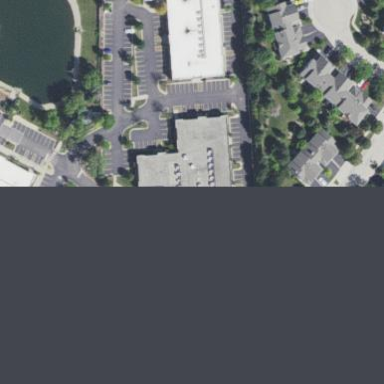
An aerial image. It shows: Commercial building.